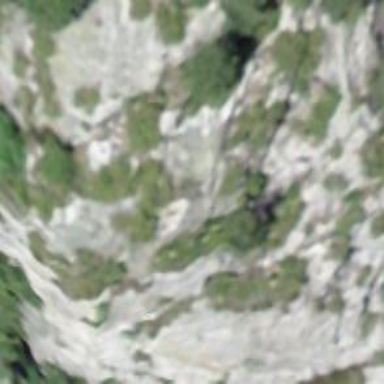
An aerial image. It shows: Natural cliff.